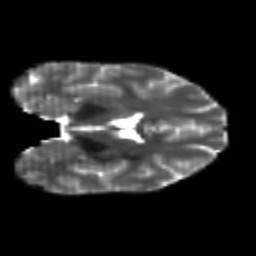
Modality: T2w
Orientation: coronal
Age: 26
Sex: female
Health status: healthy
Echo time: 0.074 s